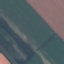
Land use / land cover class: AnnualCrop